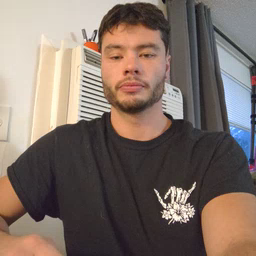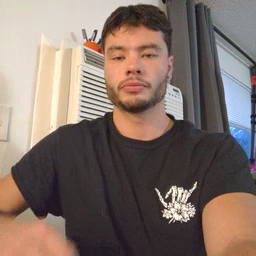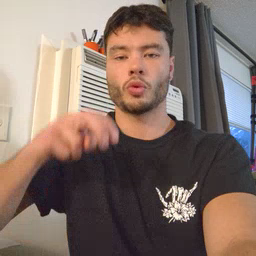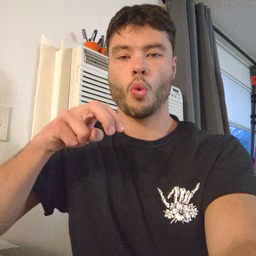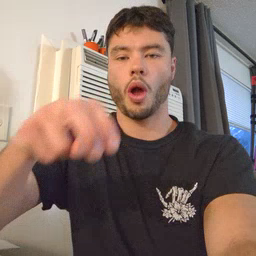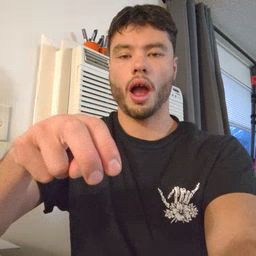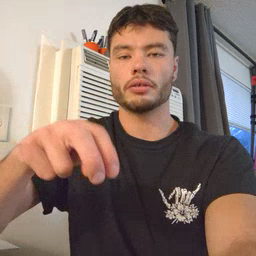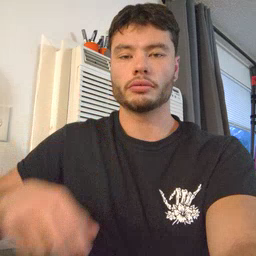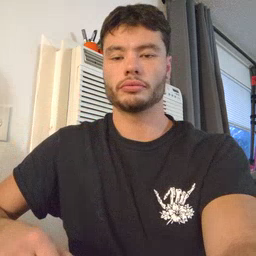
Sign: ride